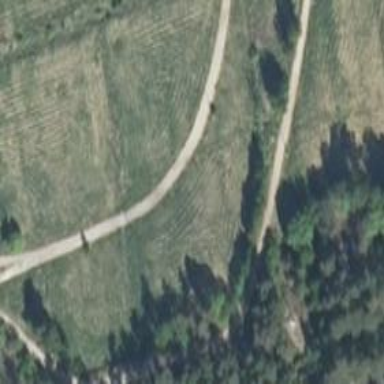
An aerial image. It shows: Disc golf basket.